Question: I need two divs to sit side by side, and inside those divs will be divs that have bootstrap 3 classes. The problem is that when I restrict the left div, for example, to 50% by using 'col-xs-6', the 'col-xs-...' classes on the child elements then only respond to their parent's width.
For clarity:

The purple divs' widths are based on a percentage of their parent, whereas I'd like them to be the same width as though they were a direct child of 'container' whilst being able to keep them separate (and wrap them) from the other adjacent div (each div labelled 'col-xs-6' will be rendered from entirely different server-side controls).
Ignore the fact I'm styling these for an XS display for now, this is only temporary while I work out the styles then I'll amend them accordingly.
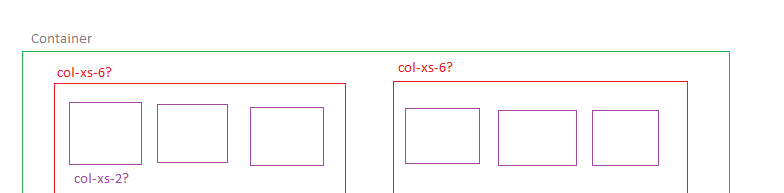
Answer: For the three purple divs you would use col-xs-4
<URL>
The sum of the inner divs should add up to 12